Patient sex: F
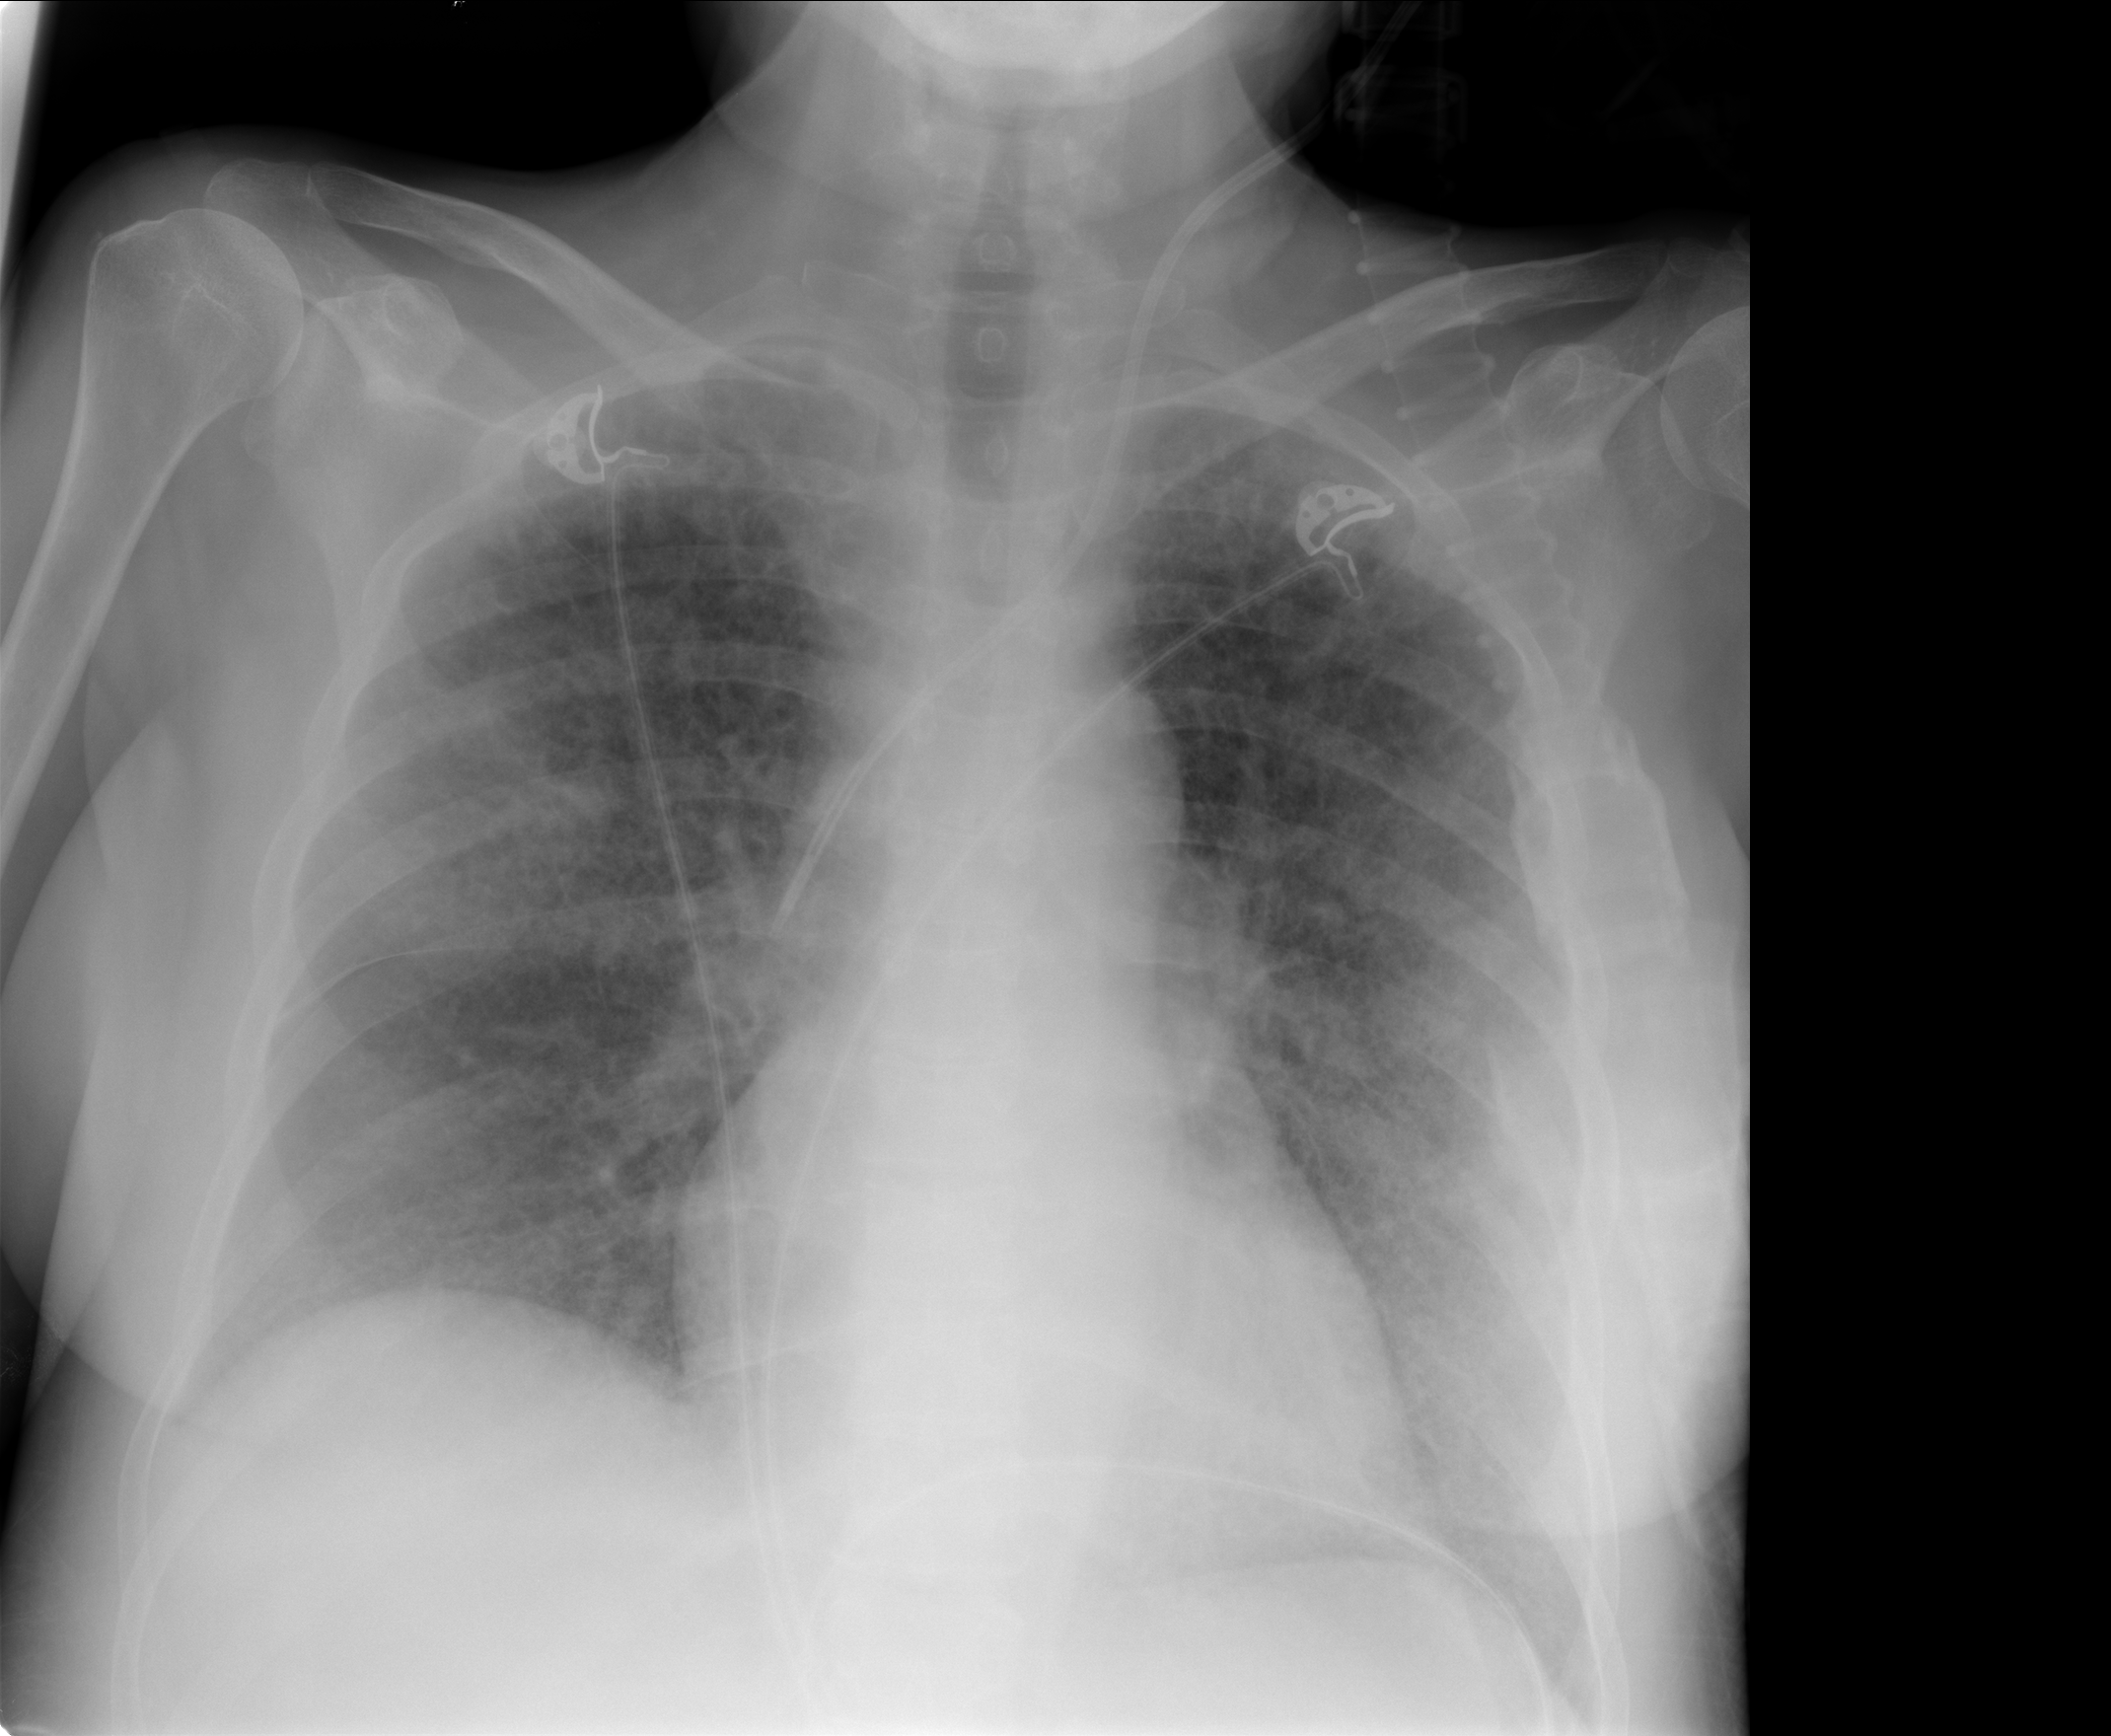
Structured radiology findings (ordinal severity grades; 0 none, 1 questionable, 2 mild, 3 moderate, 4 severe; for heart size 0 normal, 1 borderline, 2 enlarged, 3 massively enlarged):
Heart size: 0
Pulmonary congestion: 2
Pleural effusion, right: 0
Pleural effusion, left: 2
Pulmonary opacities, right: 3
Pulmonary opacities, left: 3
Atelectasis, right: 2
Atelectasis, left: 2